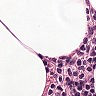
Metastatic tissue present: no